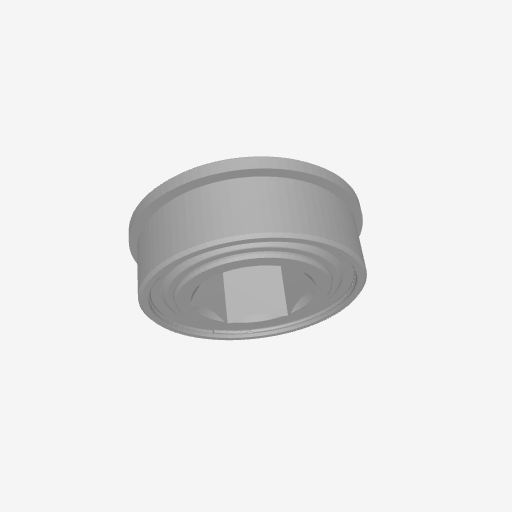
Part: Bearing8RID